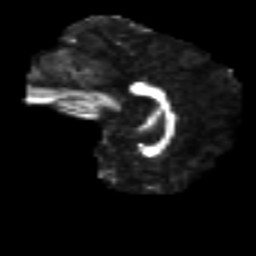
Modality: FA
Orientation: sagittal
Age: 37
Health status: ill
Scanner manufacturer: philips
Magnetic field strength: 3 T
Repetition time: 9 s
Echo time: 0.127 s